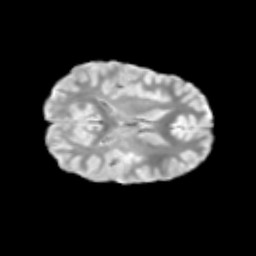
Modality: T2w
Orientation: axial
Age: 9
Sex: female
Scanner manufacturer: siemens
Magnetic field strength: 3 T
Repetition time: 3.8 s
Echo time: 0.07 s